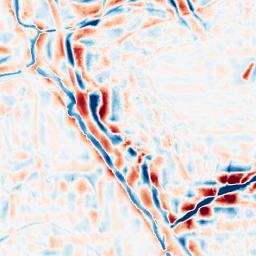
Category: wavelet
Decomposition family: wavelet_reverse_biorthogonal
Decomposition parameters: wavelet: rbio5.5
level: 4
Upsampling method: sinc_hamming
Upsampling parameters: scale: 4
kernel_size: 8
Upsampling scale: 4